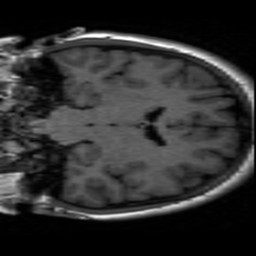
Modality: inplaneT1
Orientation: coronal
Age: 19
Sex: female
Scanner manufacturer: ge
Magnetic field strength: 3 T
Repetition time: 2.504 s
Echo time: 0.02513 s